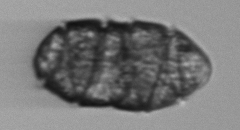
Label: Margalefidinium